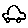
Label: car